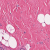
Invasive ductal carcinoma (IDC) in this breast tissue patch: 0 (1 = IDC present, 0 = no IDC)